Question: I'm not sure this is the right place but here I go:
I have a database of 300 picture in high-resolution. I want to compute the PCA on this database and so far here is what I do: - reshape every image as a single column vector - create a matrix of all my data (500x300) - compute the average column and substract it to my matrix, this gives me X - compute the correlation C = X'V*D^-1/2, where each column is a Principal Component
This is great and gives me correct component.
Now what I'm doing is doing the same PCA on the same database, except that the images have a lower resolution.

Here are my results, low-res on the left and high-res on the right. Has you can see most of them are similar but SOME images are not the same (the ones I circled)
Is there any way to explain this? I need for my algorithm to have the same images, but one set in high-res and the other one in low-res, how can I make this happen?
thanks
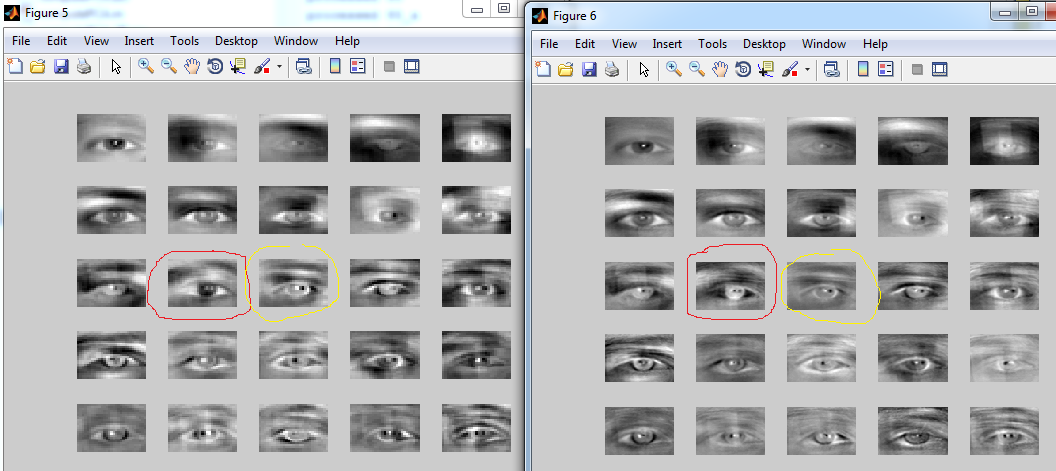
Answer: It is very possible that the filter you used could have done a thing or two to some of the components. After all, lower resolution images don't contain higher frequencies that, too, contribute to which components you're going to get. If component weights (lambdas) at those images are small, there's also a good possibility of errors.
I'm guessing your component images are sorted by weight. If they are, I would try to use a different pre-downsampling filter and see if it gives different results (essentially obtain lower resolution images by different means). It is possible that the components that come out differently have lots of frequency content in the transition band of that filter. It looks like images circled with red are nearly perfect inversions of each other. Filters can cause such things.
If your images are sorted by weight, I wouldn't be surprised if the ones you circled have very little weight and that could simply be a computational precision error or something of that sort. In any case, we would probably need a little more information about how you downsample, how you sort the images before displaying them. Also, I wouldn't expect all images to be extremely similar because you're essentially getting rid of quite a few frequency components. I'm pretty sure it wouldn't have anything to do with the fact that you're stretching out images into vectors to compute PCA, but try to stretch them out in a different direction (take columns instead of rows or vice versa) and try that. If it changes the result, then perhaps you might want to try to perform PCA somewhat differently, not sure how.